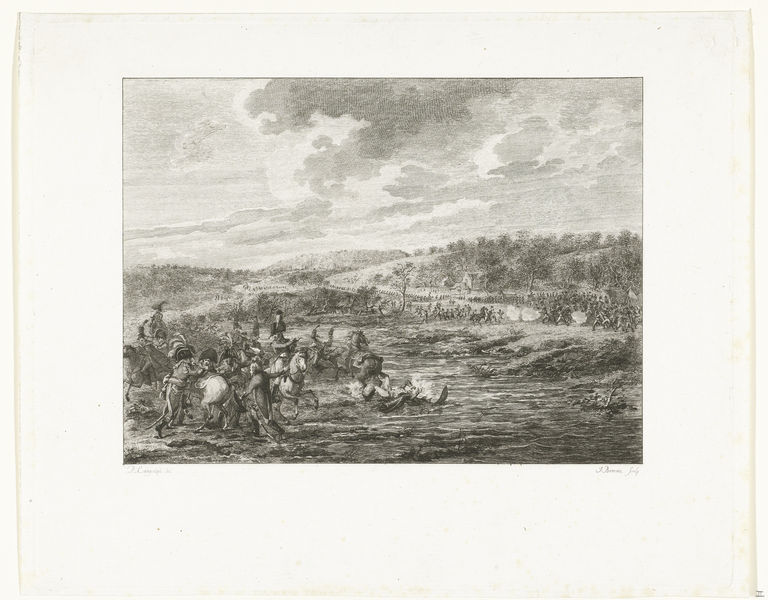
Titel: Vlucht van de Franse generaal Charles-Francois Dumouriez
Künstler: Joannes Bemme
Standort: Amsterdam
Institution: Rijksmuseum
Schlagwörter: gris, orage, napoléon, mort, cheval, champ, nuages, bataille, guerre, tempete, champs, dessing